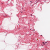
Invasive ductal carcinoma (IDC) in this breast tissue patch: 0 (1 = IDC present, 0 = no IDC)